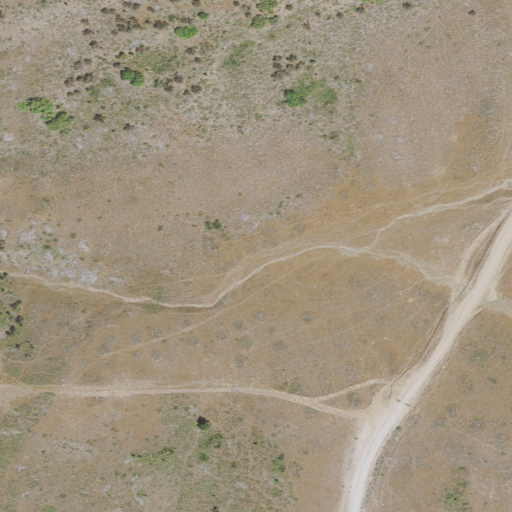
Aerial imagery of plain(s) in Utah named Boulder Flat containing shrub, open development, deciduous forest, evergreen forest, and low intensity development